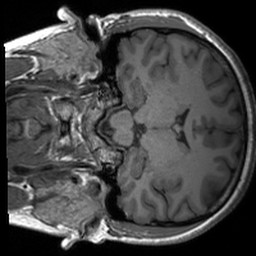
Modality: T1w
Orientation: coronal
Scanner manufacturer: siemens
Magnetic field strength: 3 T
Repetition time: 1.54 s
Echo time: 0.00234 s